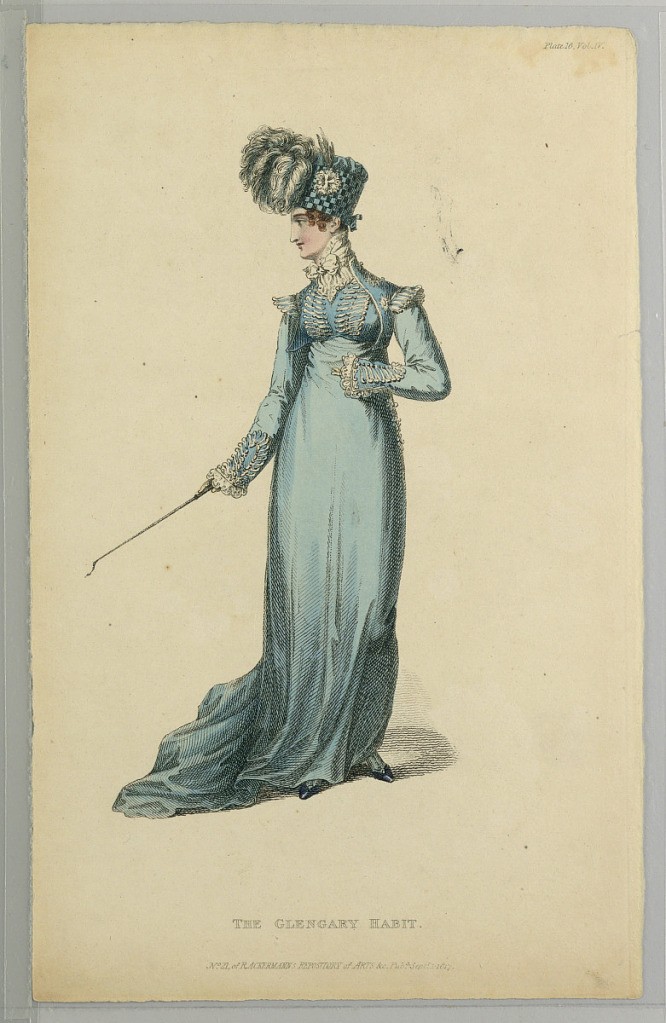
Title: The Glengary Habit, from R. Ackerman's Repository of Arts, &c.
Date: September 1, 1817
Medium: Wood engraving on cream paper
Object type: Print
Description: A woman dressed in blue empire waist dress and a plumed checkered bonnet.